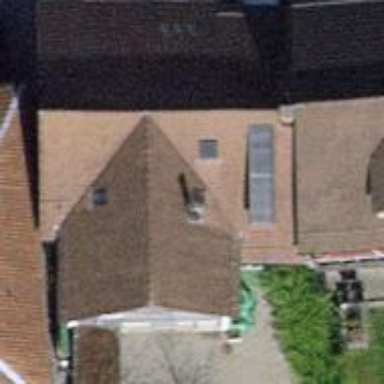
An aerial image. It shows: Building with tile roof.